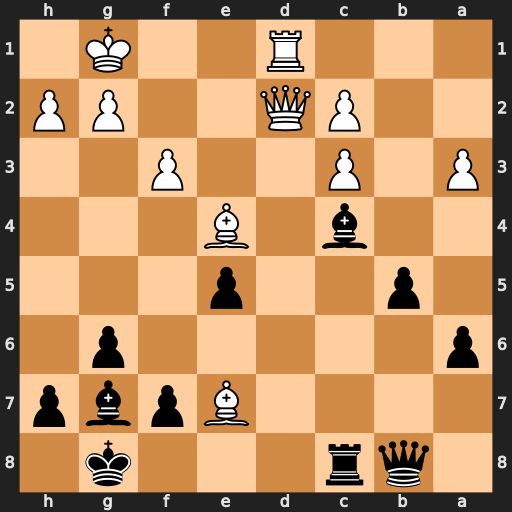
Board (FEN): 1qr3k1/4Bpbp/p5p1/1p2p3/2b1B3/P1P2P2/2PQ2PP/3R2K1
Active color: b
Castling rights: -
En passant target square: -
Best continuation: Qa7+ Kh1 Qxe7